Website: walmart
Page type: customer-info-address
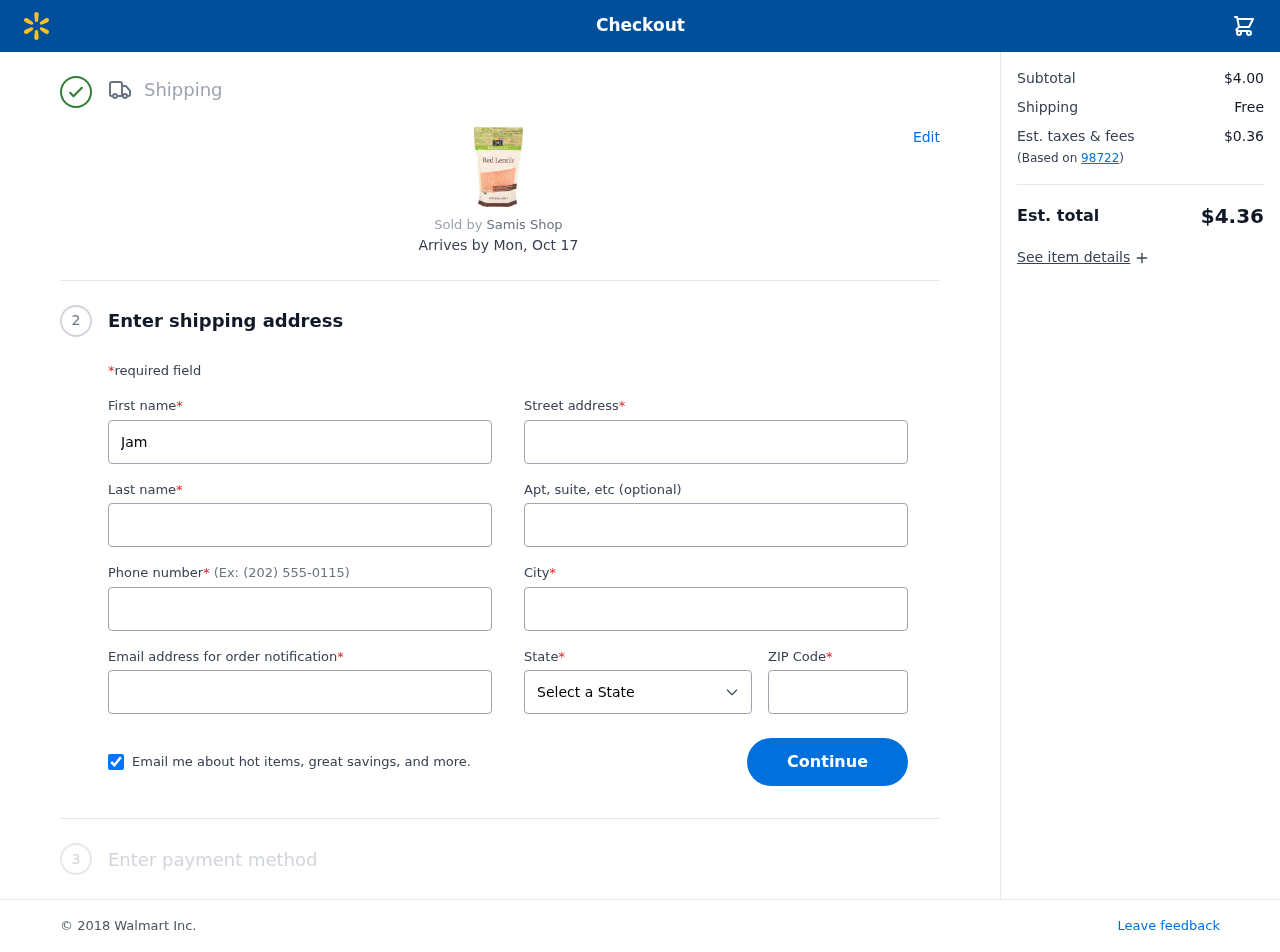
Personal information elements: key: PII_CITY
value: East Debra
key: PII_EMAIL
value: jamesfrancis@yahoo.com
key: PII_FIRSTNAME
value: James
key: PII_LASTNAME
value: Francis
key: PII_PHONE
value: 9264565696
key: PII_POSTCODE
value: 98722
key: PII_STATE
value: VI
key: PII_STREET
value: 333 Merritt View Suite 176
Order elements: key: ORDER_DELIVERY_DATE
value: Mon, Oct 17
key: ORDER_SUBTOTAL
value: $4.00
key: ORDER_SHIPPING_COST
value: Free
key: ORDER_TAX
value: $0.36
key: ORDER_TOTAL
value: $4.36